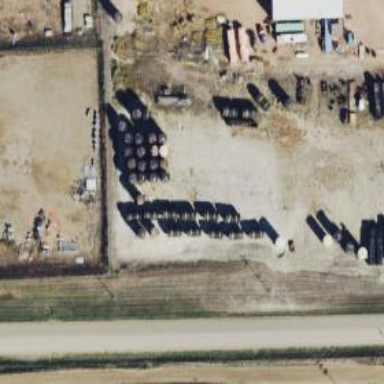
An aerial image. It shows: Storage tank with man-made structure.